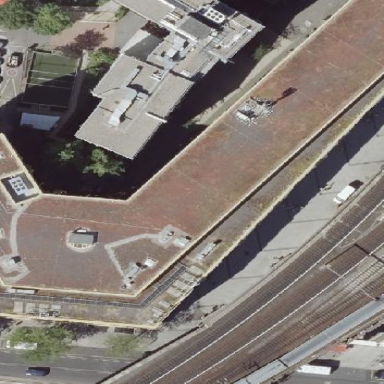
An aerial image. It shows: Hotel with flat roof.